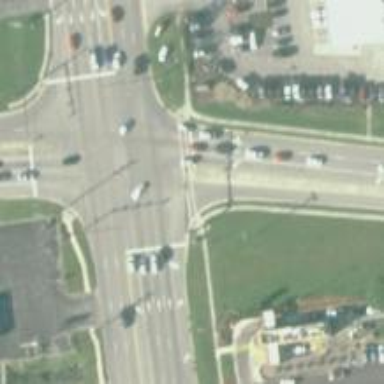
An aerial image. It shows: Crossing on footway.